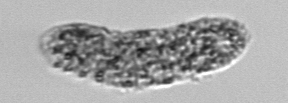
Label: fecal_pellet